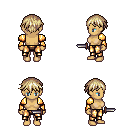
a pixel art fantasy rpg character, female body template, human, tanned skin, gold arm armor, gold greaves, white blonde short bangs hairstyle, dagger, four views (front, back, left, right), 2x2 character sprite sheet, small pixel art, hard edges, no anti-aliasing